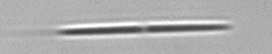
Label: pennate_Pseudo-nitzschia